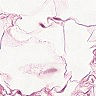
Metastatic tissue present: no